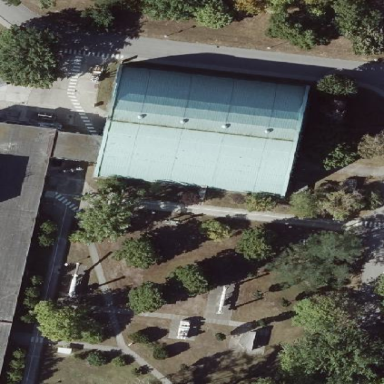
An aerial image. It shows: Green building with round-shaped green roof.